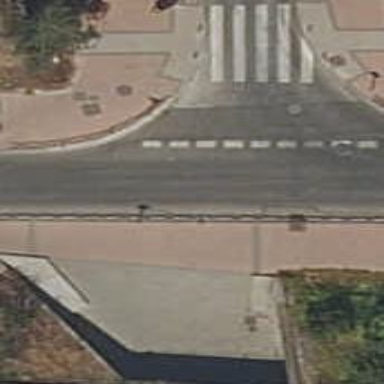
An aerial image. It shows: Pedestrian road.